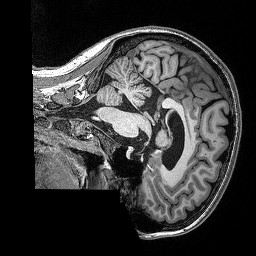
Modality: T1w
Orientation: sagittal